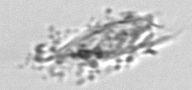
Label: Tintinnina